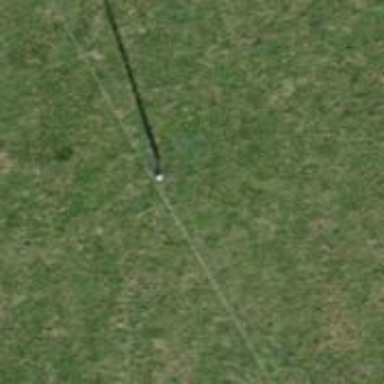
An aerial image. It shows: Power pole.